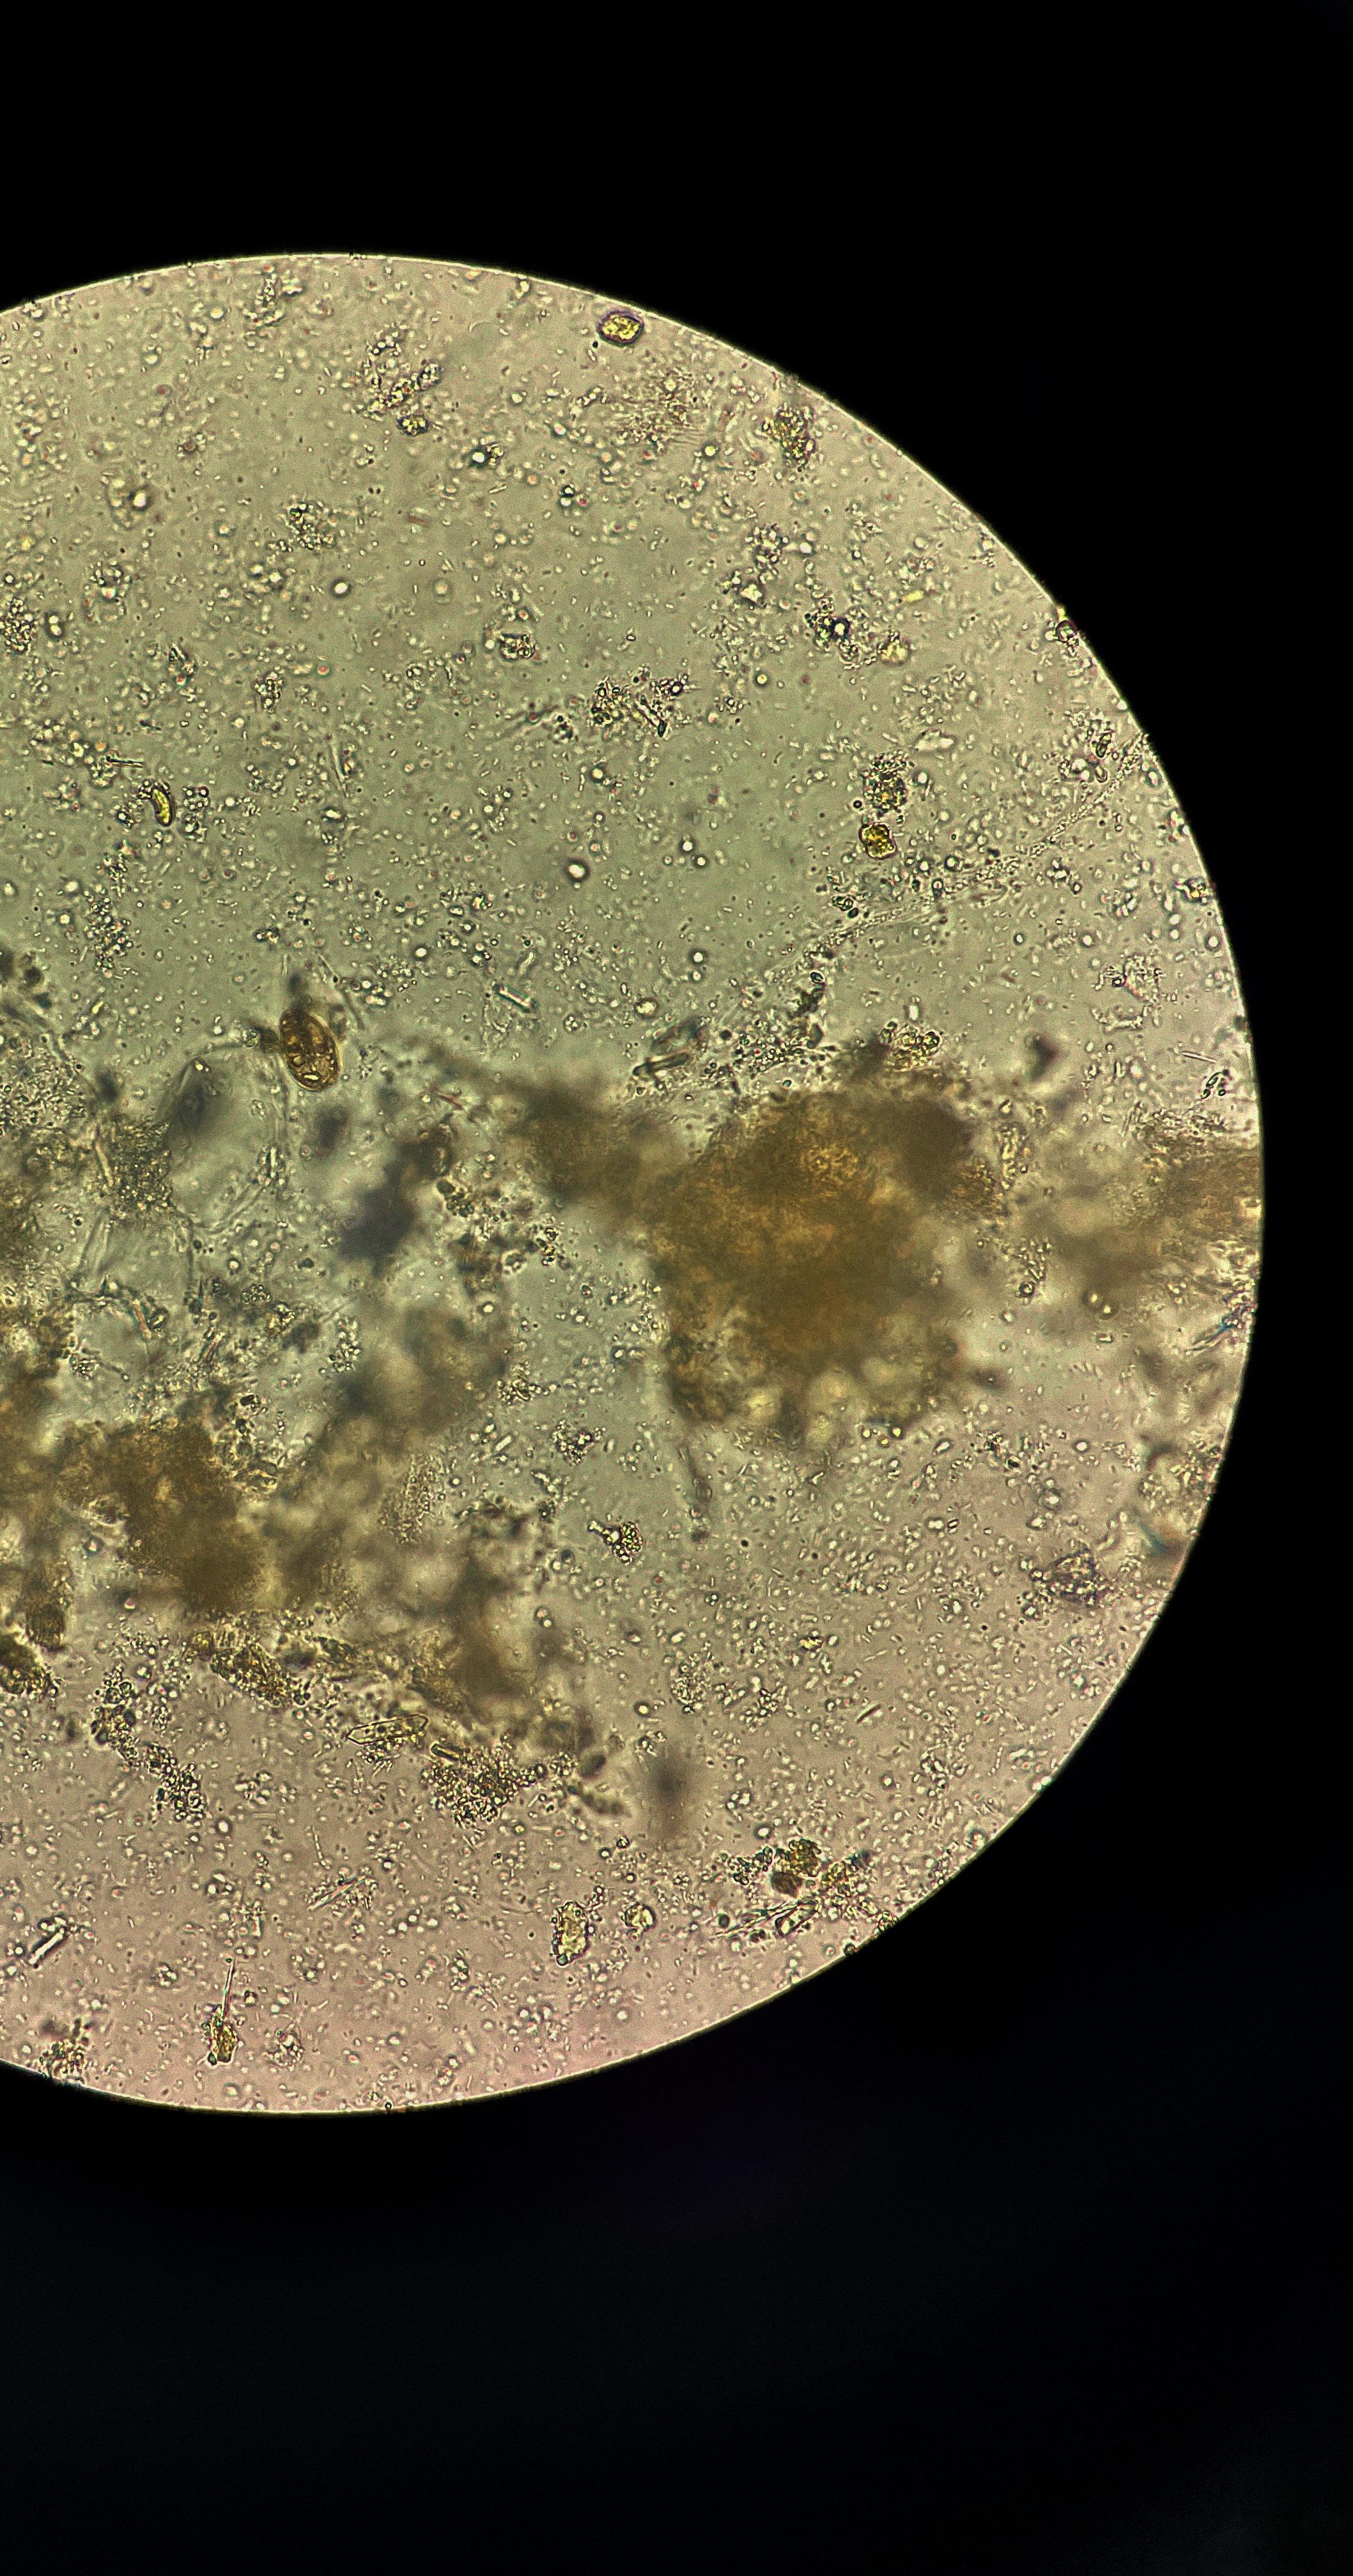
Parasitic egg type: Opisthorchis viverrine